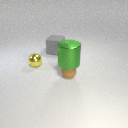
small brown rubber sphere in front of small yellow metal sphere